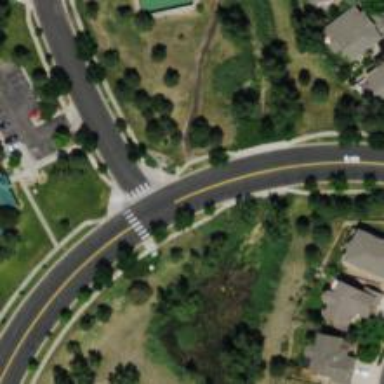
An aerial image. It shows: Footway crossing.